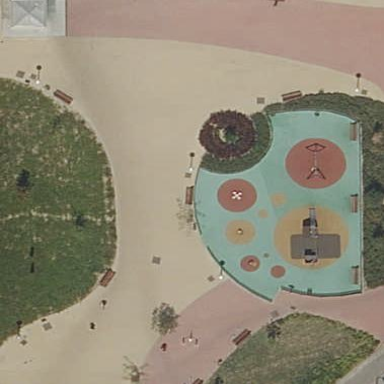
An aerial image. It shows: Park.